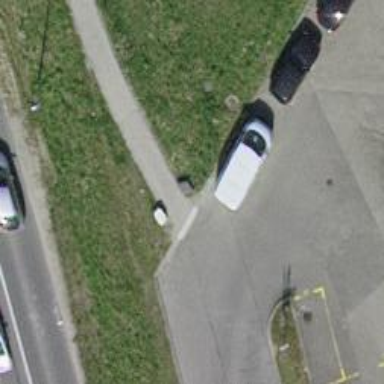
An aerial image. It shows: Residential road with asphalt surface. It has shared lane for cycling on the left side.